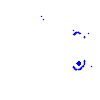
Particle: pion